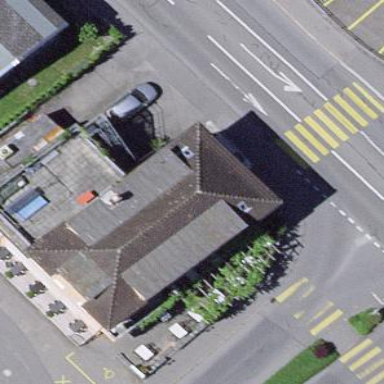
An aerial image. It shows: Building that houses restaurant.